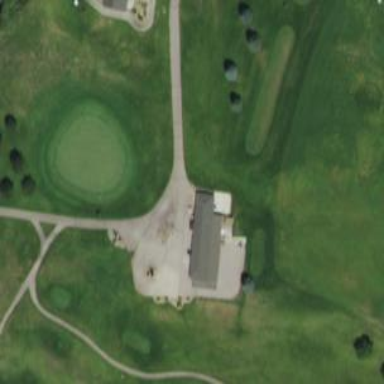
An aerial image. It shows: Sand bunker on golf course.